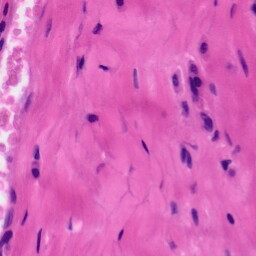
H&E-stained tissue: Tonsil